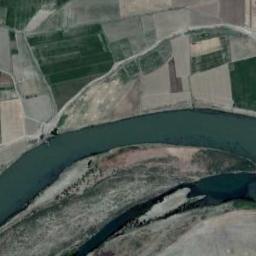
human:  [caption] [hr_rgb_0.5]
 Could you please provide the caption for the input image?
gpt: Many trees are around the river .

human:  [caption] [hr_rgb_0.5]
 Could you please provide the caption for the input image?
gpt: The dark green river with a channel bar goes through the farmland .

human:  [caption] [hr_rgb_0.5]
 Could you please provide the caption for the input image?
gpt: A curvy turquoise river with small islands and green and tan mixed fields on both sides .

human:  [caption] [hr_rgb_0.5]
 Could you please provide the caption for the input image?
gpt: The river goes through bare and green farmland .

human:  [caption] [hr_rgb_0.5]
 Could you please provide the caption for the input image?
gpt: There are some farmlands and bare land near the river .